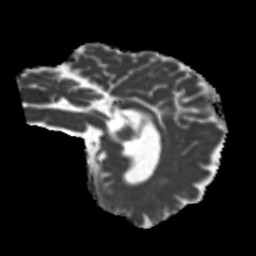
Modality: MD
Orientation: sagittal
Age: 60
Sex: female
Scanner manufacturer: siemens
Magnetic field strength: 3 T
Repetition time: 5.25 s
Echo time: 0.08 s